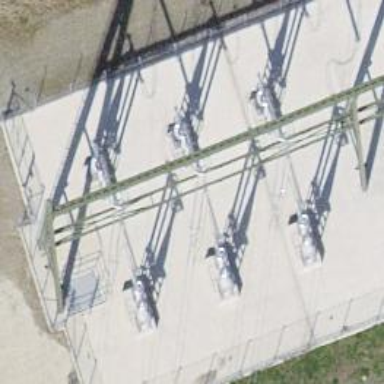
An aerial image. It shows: Insulator used in power systems.